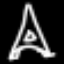
Label: The Eiffel Tower